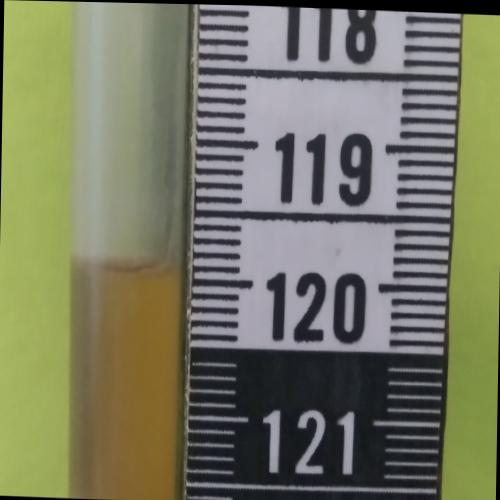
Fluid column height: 119.9 cm